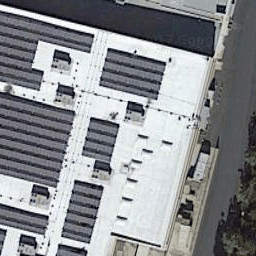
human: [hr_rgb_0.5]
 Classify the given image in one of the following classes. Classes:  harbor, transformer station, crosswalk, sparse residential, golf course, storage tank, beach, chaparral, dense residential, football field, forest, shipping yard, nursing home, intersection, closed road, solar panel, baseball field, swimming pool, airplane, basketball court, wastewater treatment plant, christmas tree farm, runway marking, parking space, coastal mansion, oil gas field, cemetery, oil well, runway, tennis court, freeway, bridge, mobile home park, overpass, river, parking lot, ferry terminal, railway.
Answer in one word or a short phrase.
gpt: solar panel